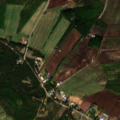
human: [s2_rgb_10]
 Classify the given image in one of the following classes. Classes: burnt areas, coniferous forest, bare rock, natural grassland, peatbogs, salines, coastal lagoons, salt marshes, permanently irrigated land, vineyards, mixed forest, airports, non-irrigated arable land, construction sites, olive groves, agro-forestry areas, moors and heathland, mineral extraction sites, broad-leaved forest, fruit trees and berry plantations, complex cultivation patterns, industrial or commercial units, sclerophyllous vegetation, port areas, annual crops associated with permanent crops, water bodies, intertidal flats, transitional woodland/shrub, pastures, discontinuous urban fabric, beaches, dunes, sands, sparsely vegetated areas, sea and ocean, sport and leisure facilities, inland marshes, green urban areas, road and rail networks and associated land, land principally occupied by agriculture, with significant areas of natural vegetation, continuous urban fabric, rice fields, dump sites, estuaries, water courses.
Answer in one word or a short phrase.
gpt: non-irrigated arable land, land principally occupied by agriculture, with significant areas of natural vegetation, broad-leaved forest, coniferous forest, mixed forest, transitional woodland/shrub